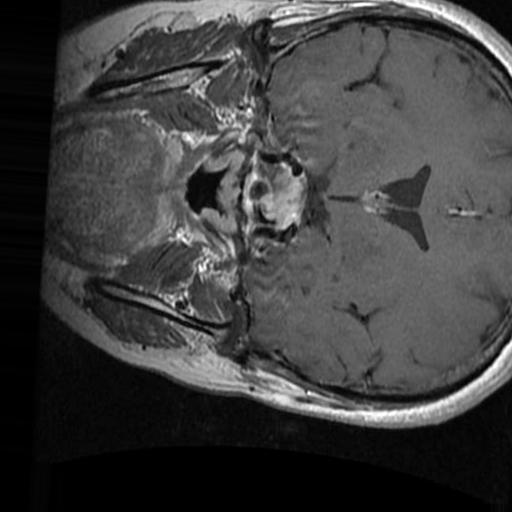
Label: brain_tumor